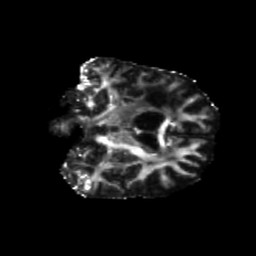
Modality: FA
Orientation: coronal
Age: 74
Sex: female
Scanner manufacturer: siemens
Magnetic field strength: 3 T
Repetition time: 5.25 s
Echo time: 0.08 s